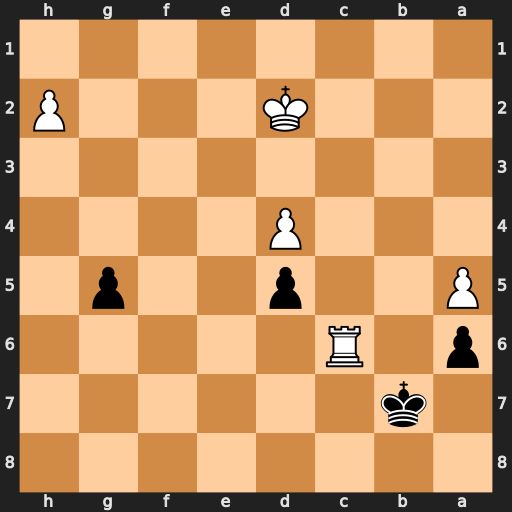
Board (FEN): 8/1k6/p1R5/P2p2p1/3P4/8/3K3P/8
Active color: b
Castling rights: -
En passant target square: -
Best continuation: Kxc6 Kd3 Kb5